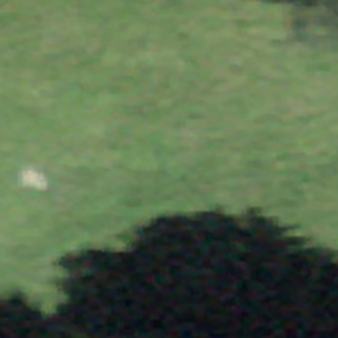
Label: other